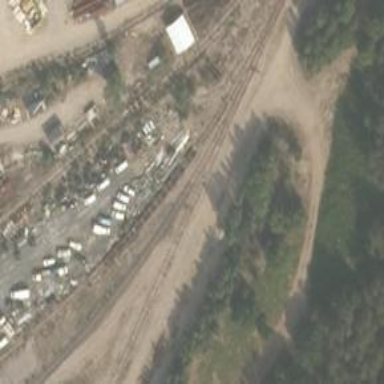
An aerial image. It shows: Railway spur service.